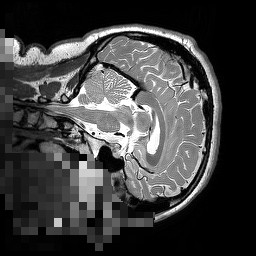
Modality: T2w
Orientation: sagittal
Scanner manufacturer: siemens
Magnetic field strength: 3 T
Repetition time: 2.5 s
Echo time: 0.206 s